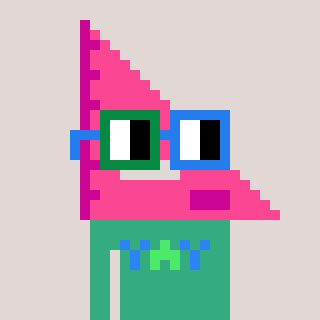
a pixel art character with square green and blue glasses, a squadron ruler-shaped head and a teal-colored body on a warm background